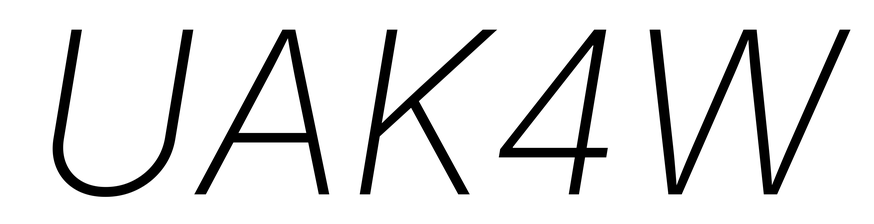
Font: Inter-Italic_ExtraLight_Italic